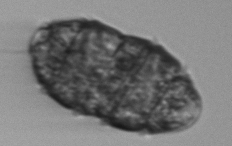
Label: Margalefidinium